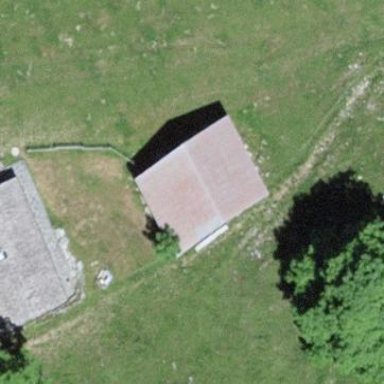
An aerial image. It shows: Barn.